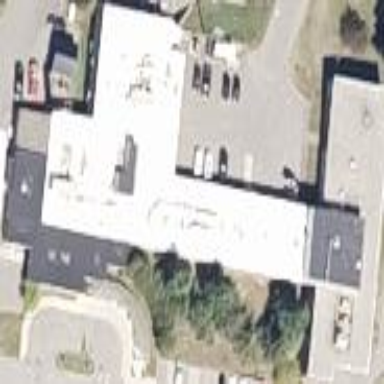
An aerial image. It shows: Hospital building.